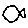
Label: fish